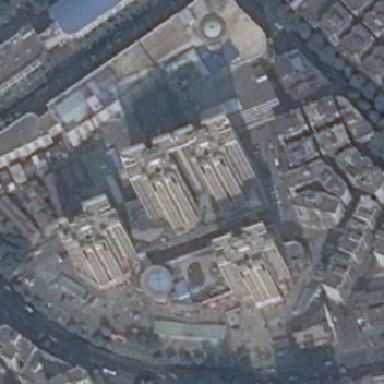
Brown is fan-shaped and surrounded by some trees .